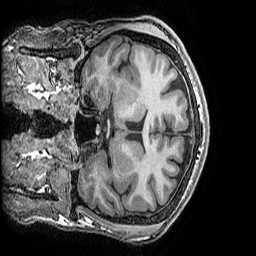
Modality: T1w
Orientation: coronal
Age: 25
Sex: male
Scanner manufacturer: ge
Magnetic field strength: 3 T
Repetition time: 0.008184 s
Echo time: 0.003192 s